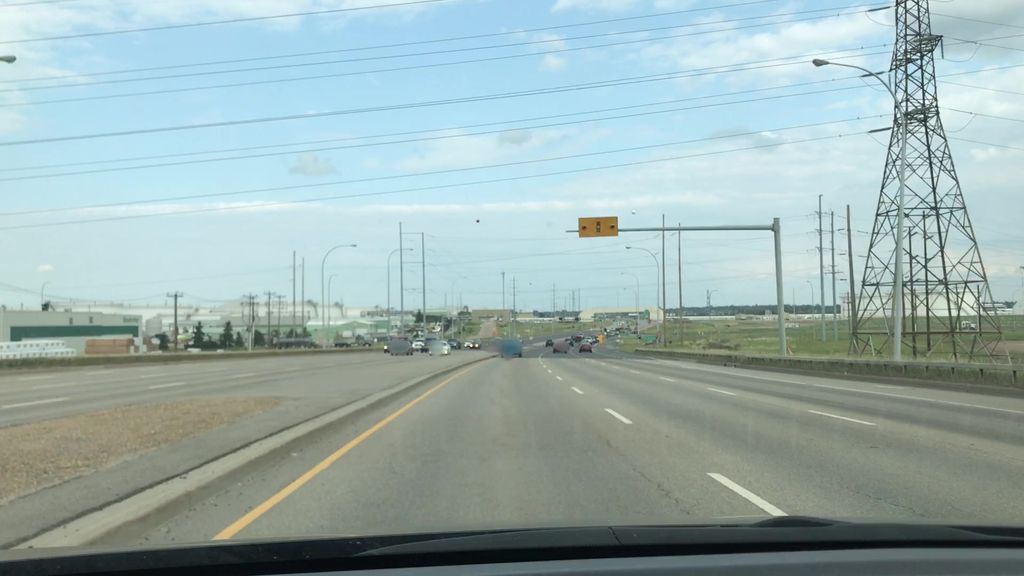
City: edmonton